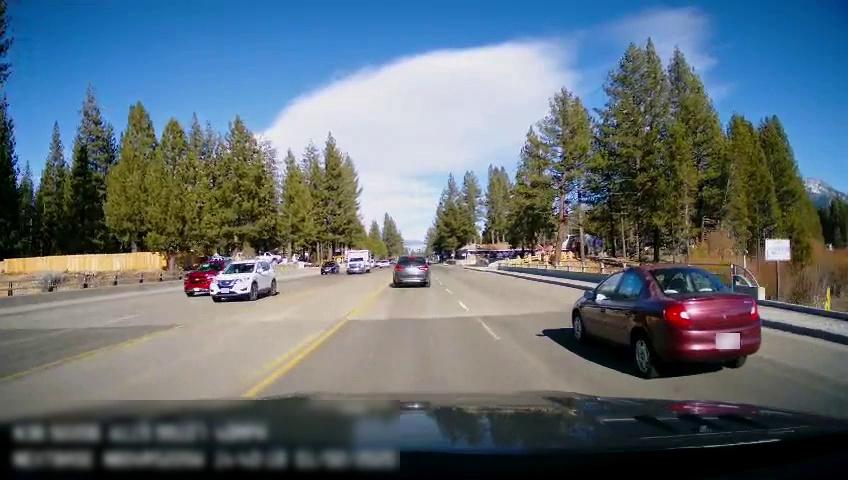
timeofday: Day
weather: Sunny
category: Drivable Space
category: Vehicles | Car
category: Vehicles | SUV
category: Vehicles | Car
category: Vehicles | Truck
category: Vehicles | Car
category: Vehicles | Car
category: Vehicles | Truck
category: Lanes | Opposite Lane
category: Lanes | Current Lane
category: Lanes | Current Lane
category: Traffic | Signs